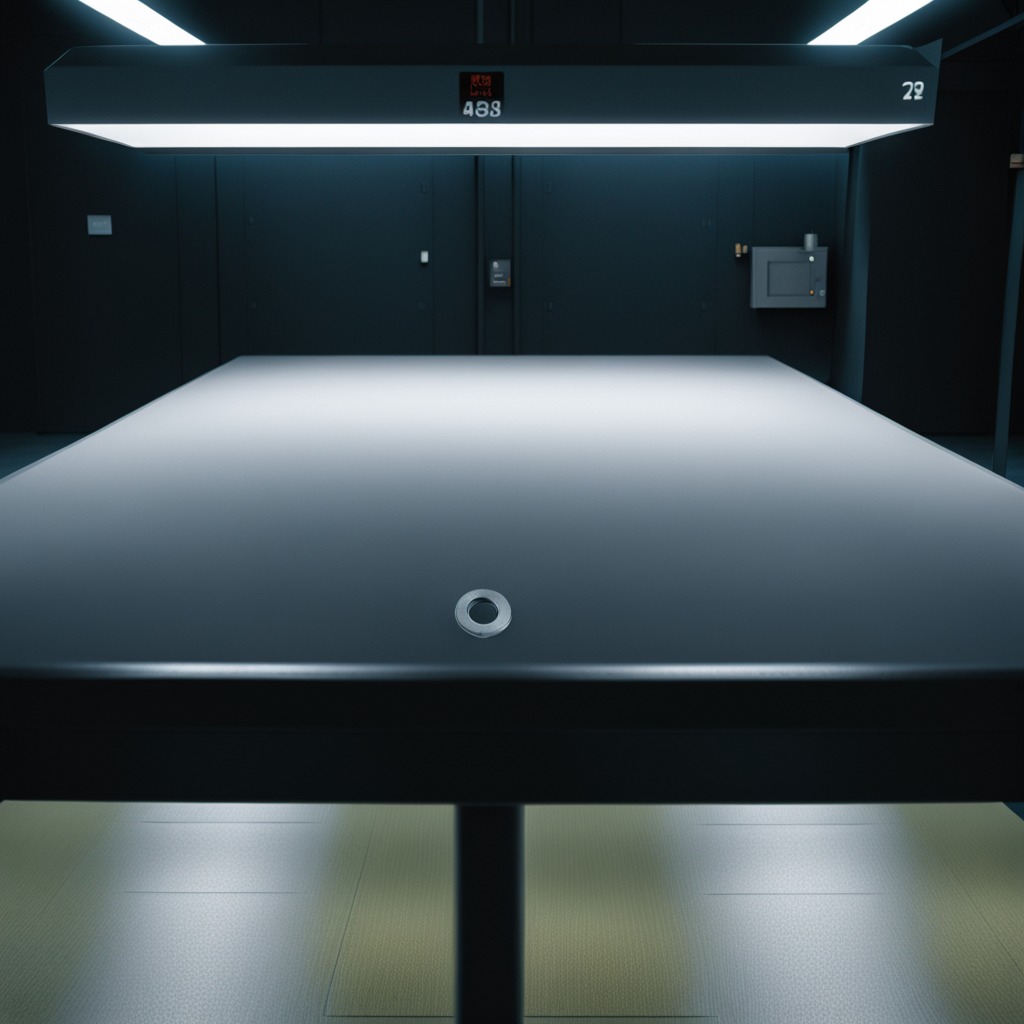
A flat metal washer lies on a clean empty table in a railway signal maintenance room lit by harsh overhead fluorescents.